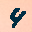
Label: 4